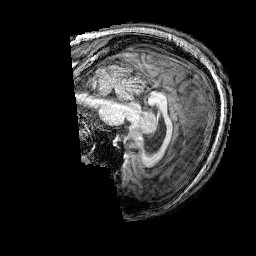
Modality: T1w
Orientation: sagittal
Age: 53
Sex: male
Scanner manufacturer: siemens
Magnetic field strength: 3 T
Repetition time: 2.25 s
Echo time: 0.00415 s